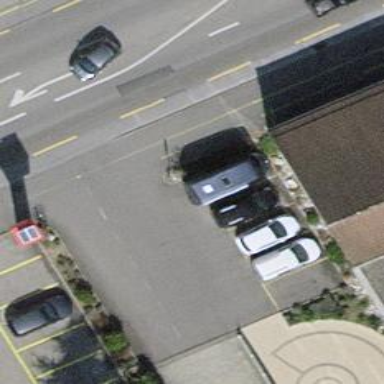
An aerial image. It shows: Street-side parking area.